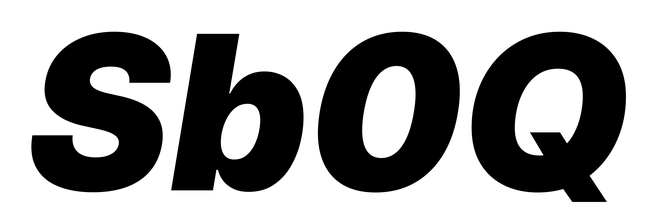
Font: Inter-Italic_Black_Italic